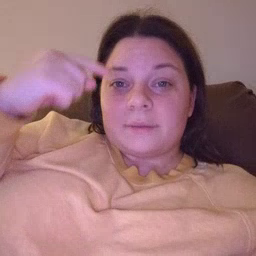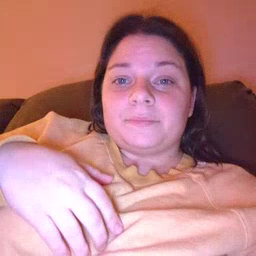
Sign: black